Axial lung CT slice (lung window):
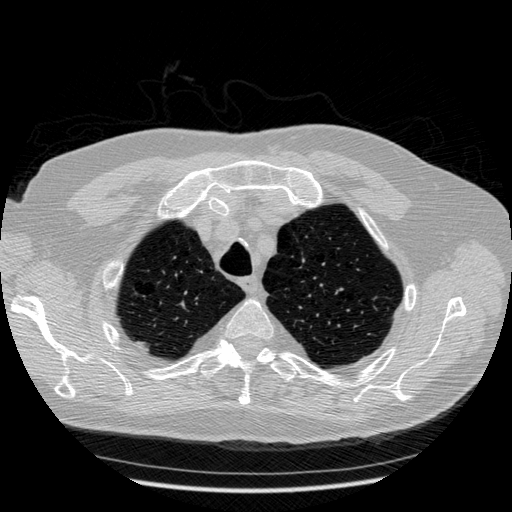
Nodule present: no